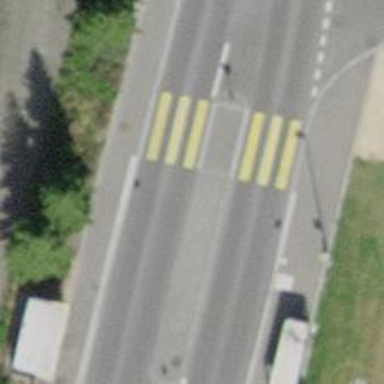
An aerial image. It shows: Bus stop equipped with public transport stop position.